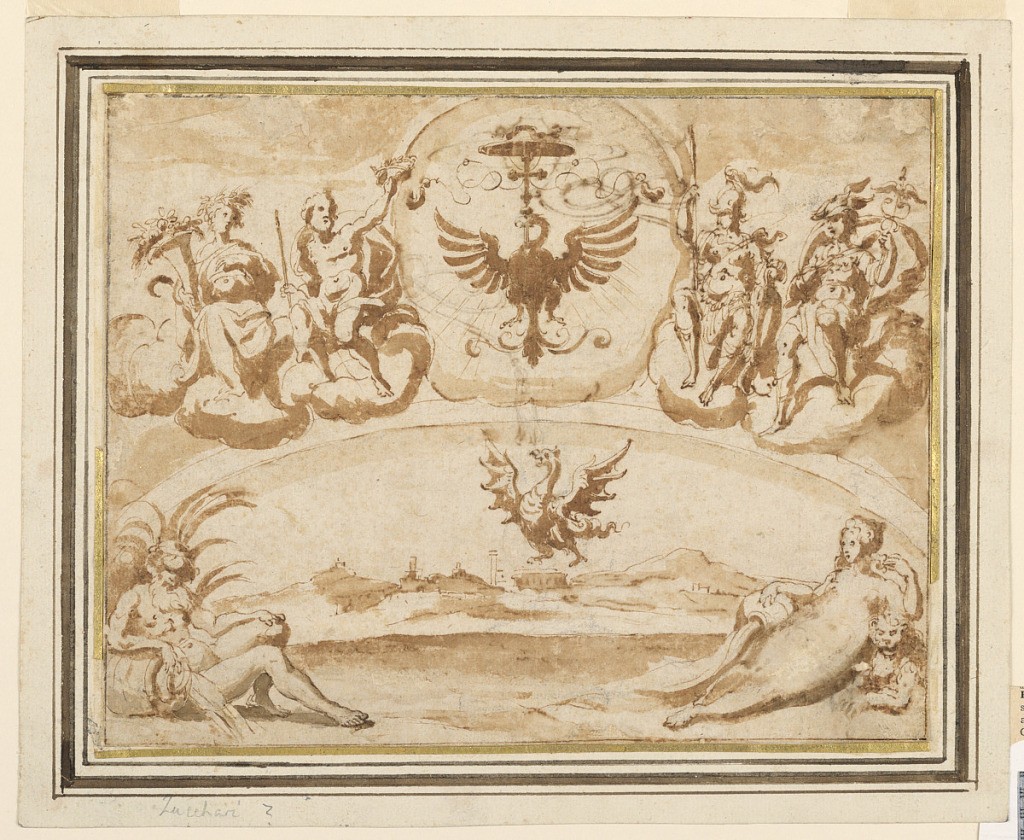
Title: Design, a Sepulchral Monument for Three Brothers
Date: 1590–1610
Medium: Black chalk, pen and brush and bistre on paper
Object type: Drawing
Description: A mountainous landscape is shown in the lower half. It is bordered on top by an arched stripe. IN front of it are seated, at left: a river god; at right, a source nymph. Her left arm leans upon a lion crouching beside her. A dragon flies in the upper center of the landscape. Above it is a shell-like escutcheon with a displayed eagle, holding in his beak the staff of the cross of an archbishop or cardinal. A prelate's hat with cords, terminating with one tassel, is on top. The esctucheon is flanked by Ceres and Jupiter, at left; Mars, Mercurius, at right. They are seated upon clouds. Jupiter raises a diadem and a laurel wreath with his left hand. Framine lines. Verso: a hat similar to that on the recto with an elaborated flourish of one of the cords, which is repeated in a bigger scale.